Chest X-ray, PA view. Patient: 47 years old, sex M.
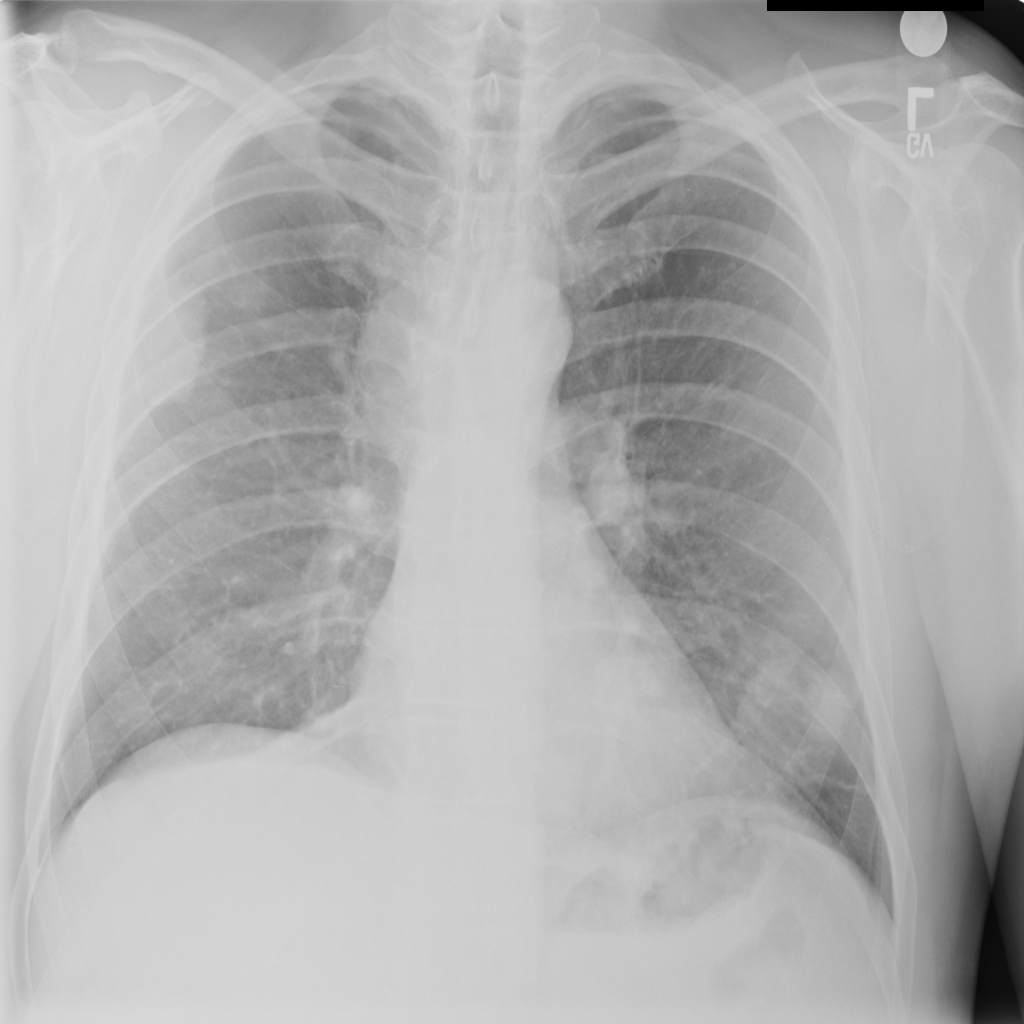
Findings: Mass, Nodule, Pneumonia